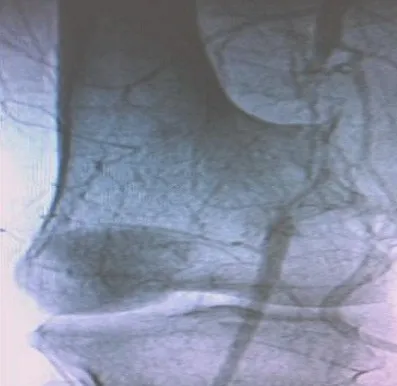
Pre-operative Digital subtraction arteriography showing the popliteal artery occlusion.
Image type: radiology (x_ray)